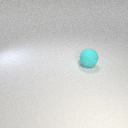
large cyan rubber sphere